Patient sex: M
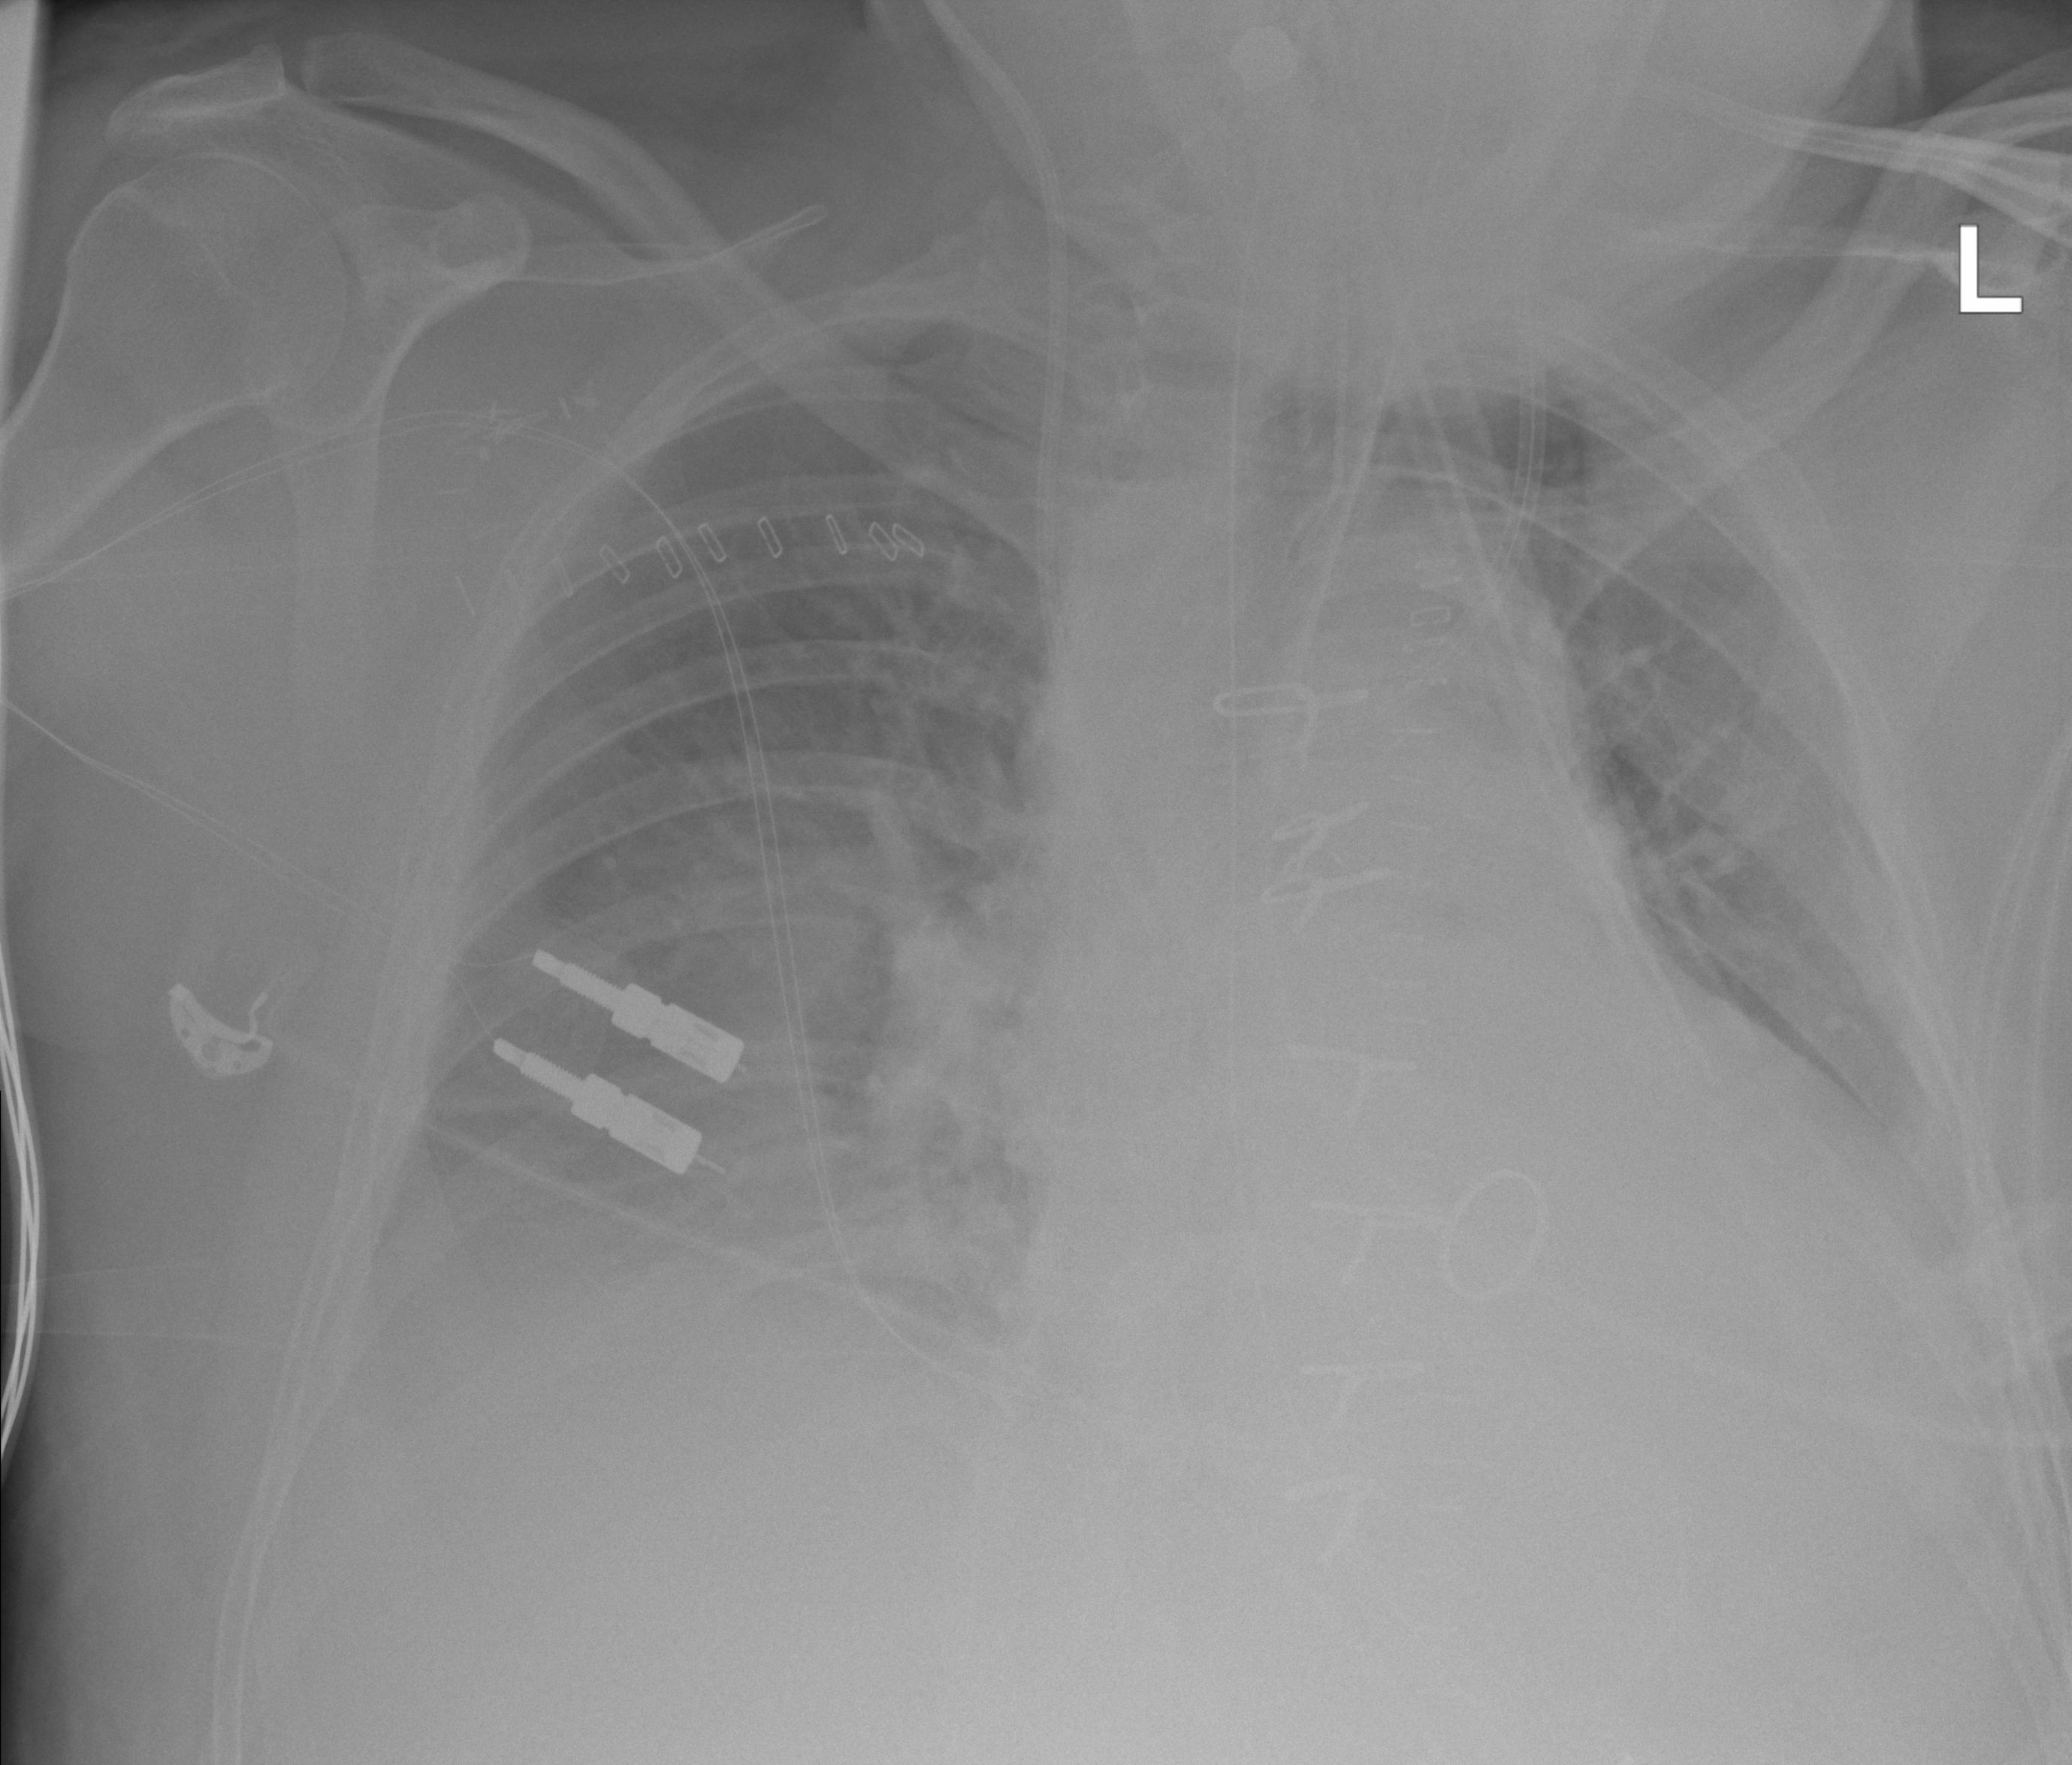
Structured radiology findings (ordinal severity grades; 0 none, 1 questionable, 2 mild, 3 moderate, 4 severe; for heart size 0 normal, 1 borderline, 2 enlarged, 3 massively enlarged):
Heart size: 2
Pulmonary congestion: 2
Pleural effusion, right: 2
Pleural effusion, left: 2
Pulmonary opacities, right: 2
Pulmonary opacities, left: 2
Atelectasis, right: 2
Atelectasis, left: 2